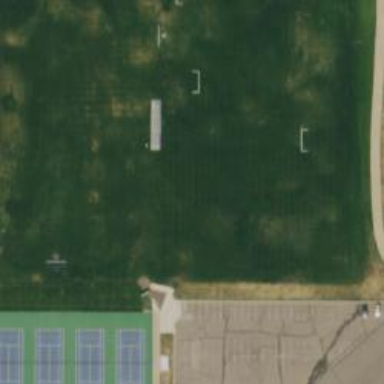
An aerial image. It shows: Grass pitch used for soccer.